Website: crate-barrel
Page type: delivery-shipping
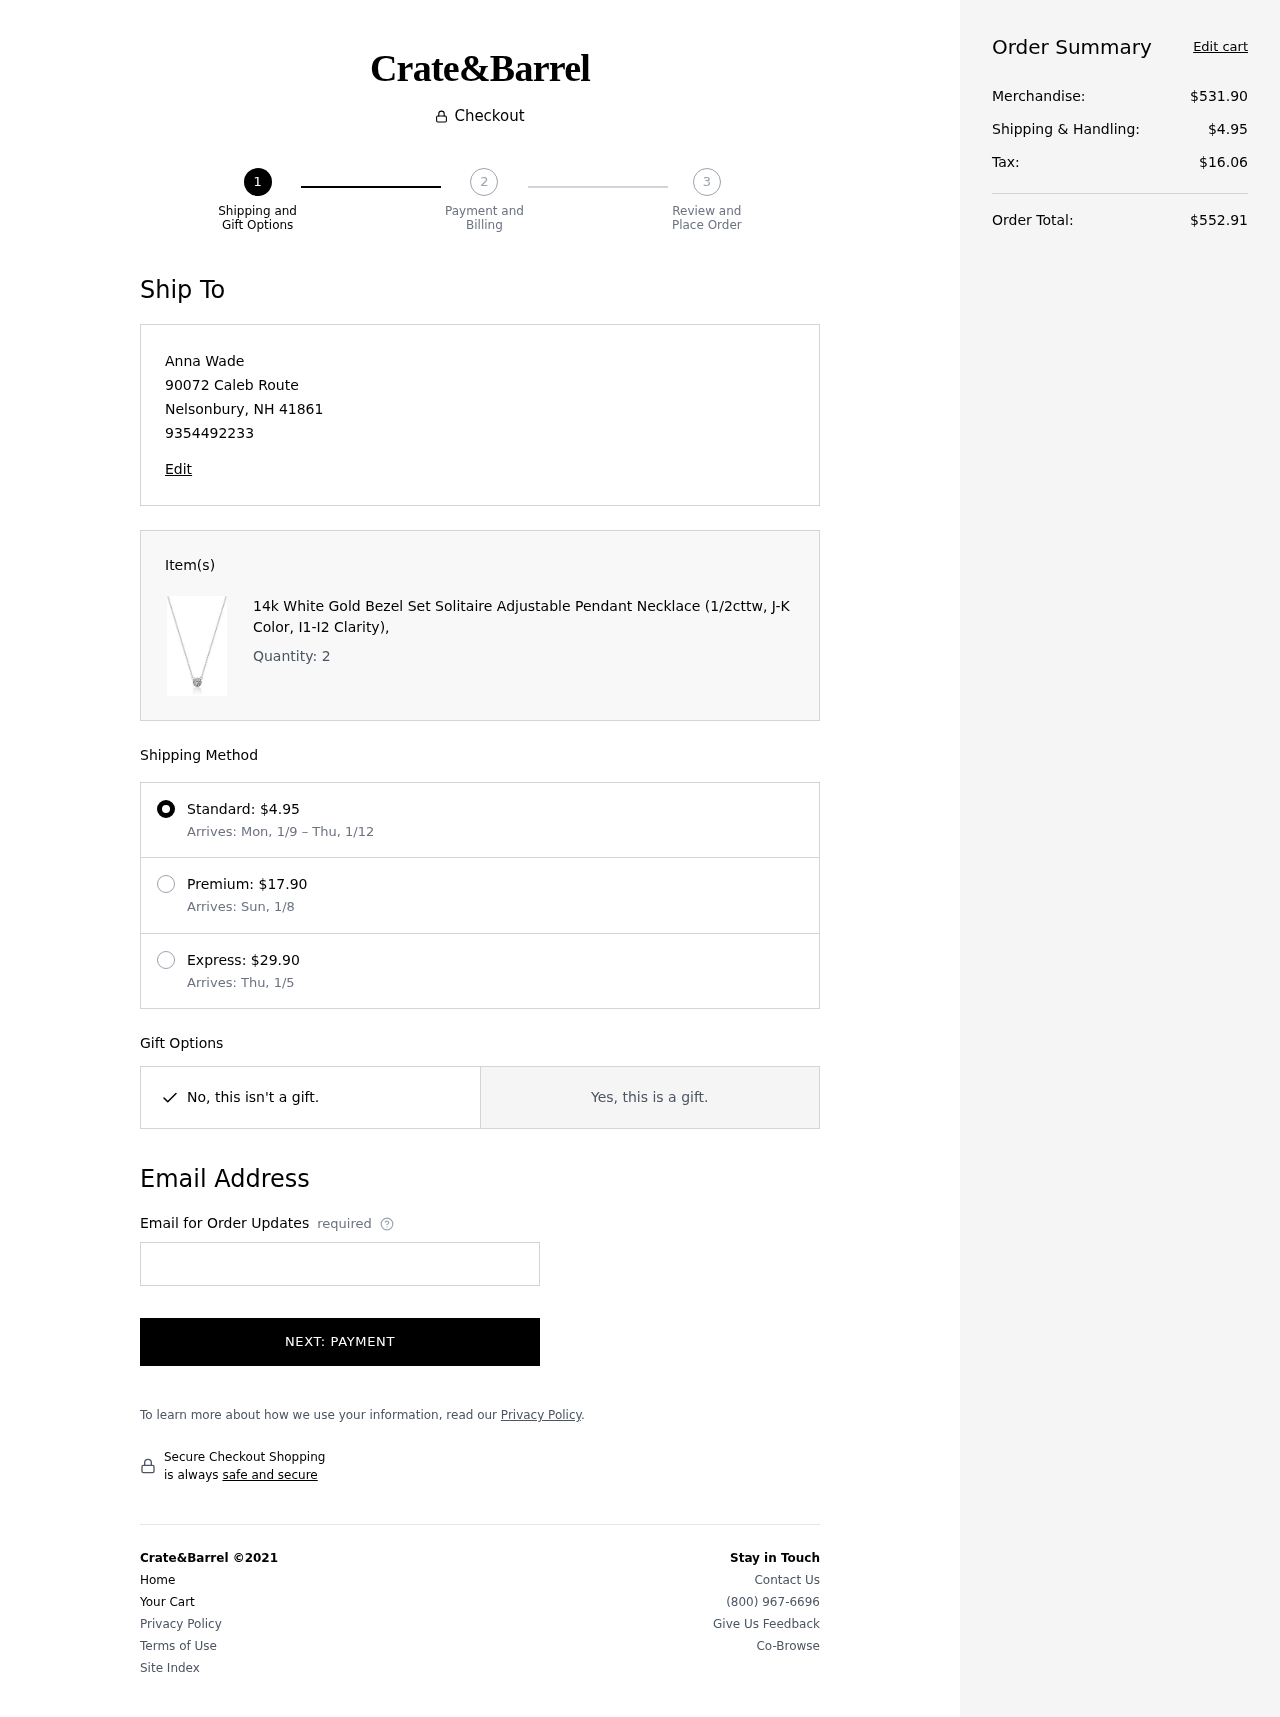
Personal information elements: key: PII_CITY
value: Nelsonbury
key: PII_EMAIL
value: anna_wade@hotmail.com
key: PII_FULLNAME
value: Anna Wade
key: PII_PHONE
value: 9354492233
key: PII_POSTCODE
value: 41861
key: PII_STATE_ABBR
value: NH
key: PII_STREET
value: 90072 Caleb Route
Product elements: key: PRODUCT1_NAME
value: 14k White Gold Bezel Set Solitaire Adjustable Pendant Necklace (1/2cttw, J-K Color, I1-I2 Clarity),
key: PRODUCT1_QUANTITY
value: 2
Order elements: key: ORDER_SHIPPING_COST
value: $4.95
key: ORDER_SHIPPING_DATE
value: Mon, 1/9
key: ORDER_DELIVERY_DATE
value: Thu, 1/12
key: ORDER_SHIPPING_COST2
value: $17.90
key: ORDER_DELIVERY_DATE2
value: Arrives: Sun, 1/8
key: ORDER_SHIPPING_COST3
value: $29.90
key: ORDER_DELIVERY_DATE3
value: Arrives: Thu, 1/5
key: ORDER_SUBTOTAL
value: $531.90
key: ORDER_TAX
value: $16.06
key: ORDER_TOTAL
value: $552.91